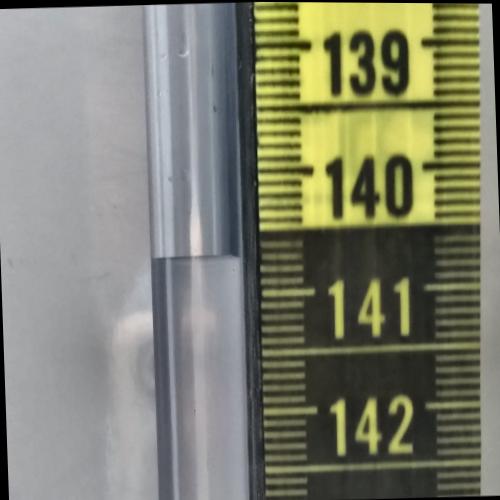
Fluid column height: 140.7 cm